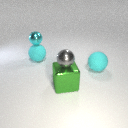
large cyan rubber sphere to the right of large green metal cube